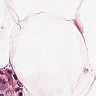
Metastatic tissue present: no